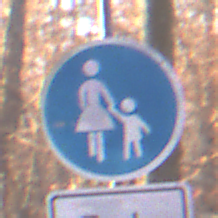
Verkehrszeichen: Gehweg
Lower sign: HinweisDurchVerbaleAngabe2
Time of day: SunriseSunset
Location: Outdoor (Nature)
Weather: Clear
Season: Autumn
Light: Natural